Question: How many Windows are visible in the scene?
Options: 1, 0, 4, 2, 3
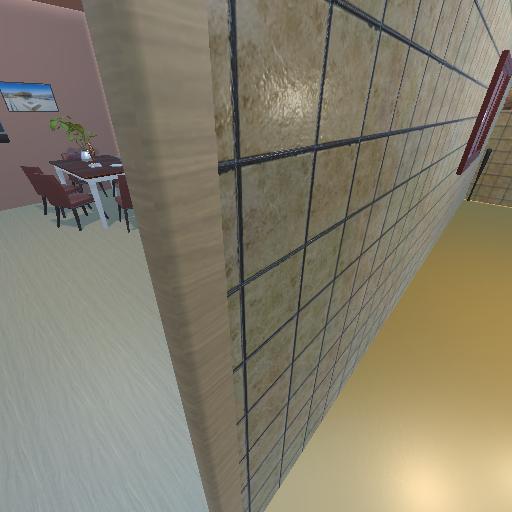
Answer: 1